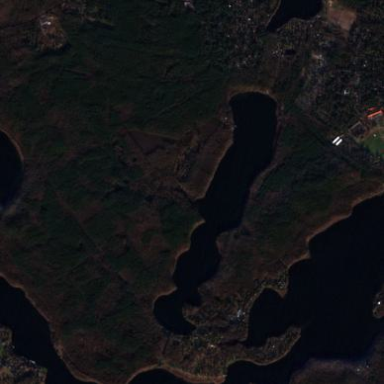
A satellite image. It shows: Serene lake.